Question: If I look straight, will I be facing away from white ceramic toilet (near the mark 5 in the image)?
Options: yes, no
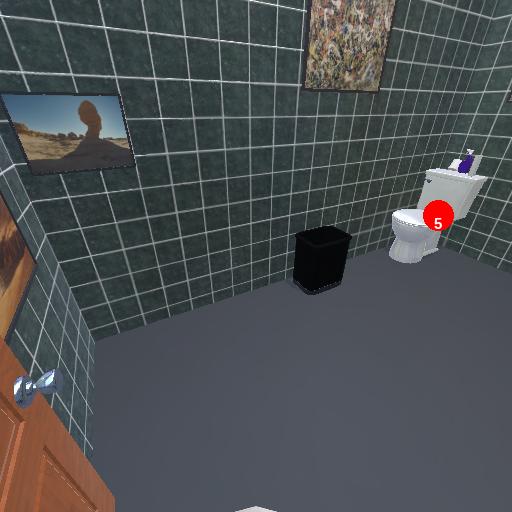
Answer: yes